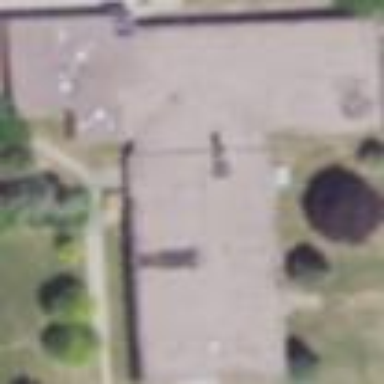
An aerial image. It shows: Building that serves as place of worship.